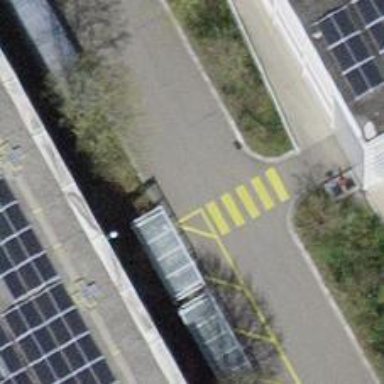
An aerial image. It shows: Uncontrolled zebra crossing on the road.